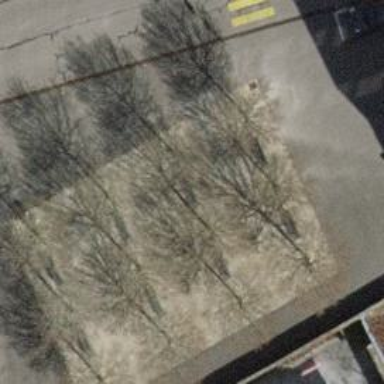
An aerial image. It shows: Bench for seating.